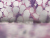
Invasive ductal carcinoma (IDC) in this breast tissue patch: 1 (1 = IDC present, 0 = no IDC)